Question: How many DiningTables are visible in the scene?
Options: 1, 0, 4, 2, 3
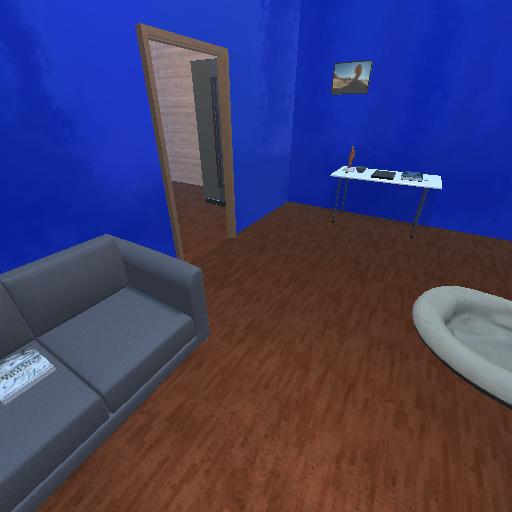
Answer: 1